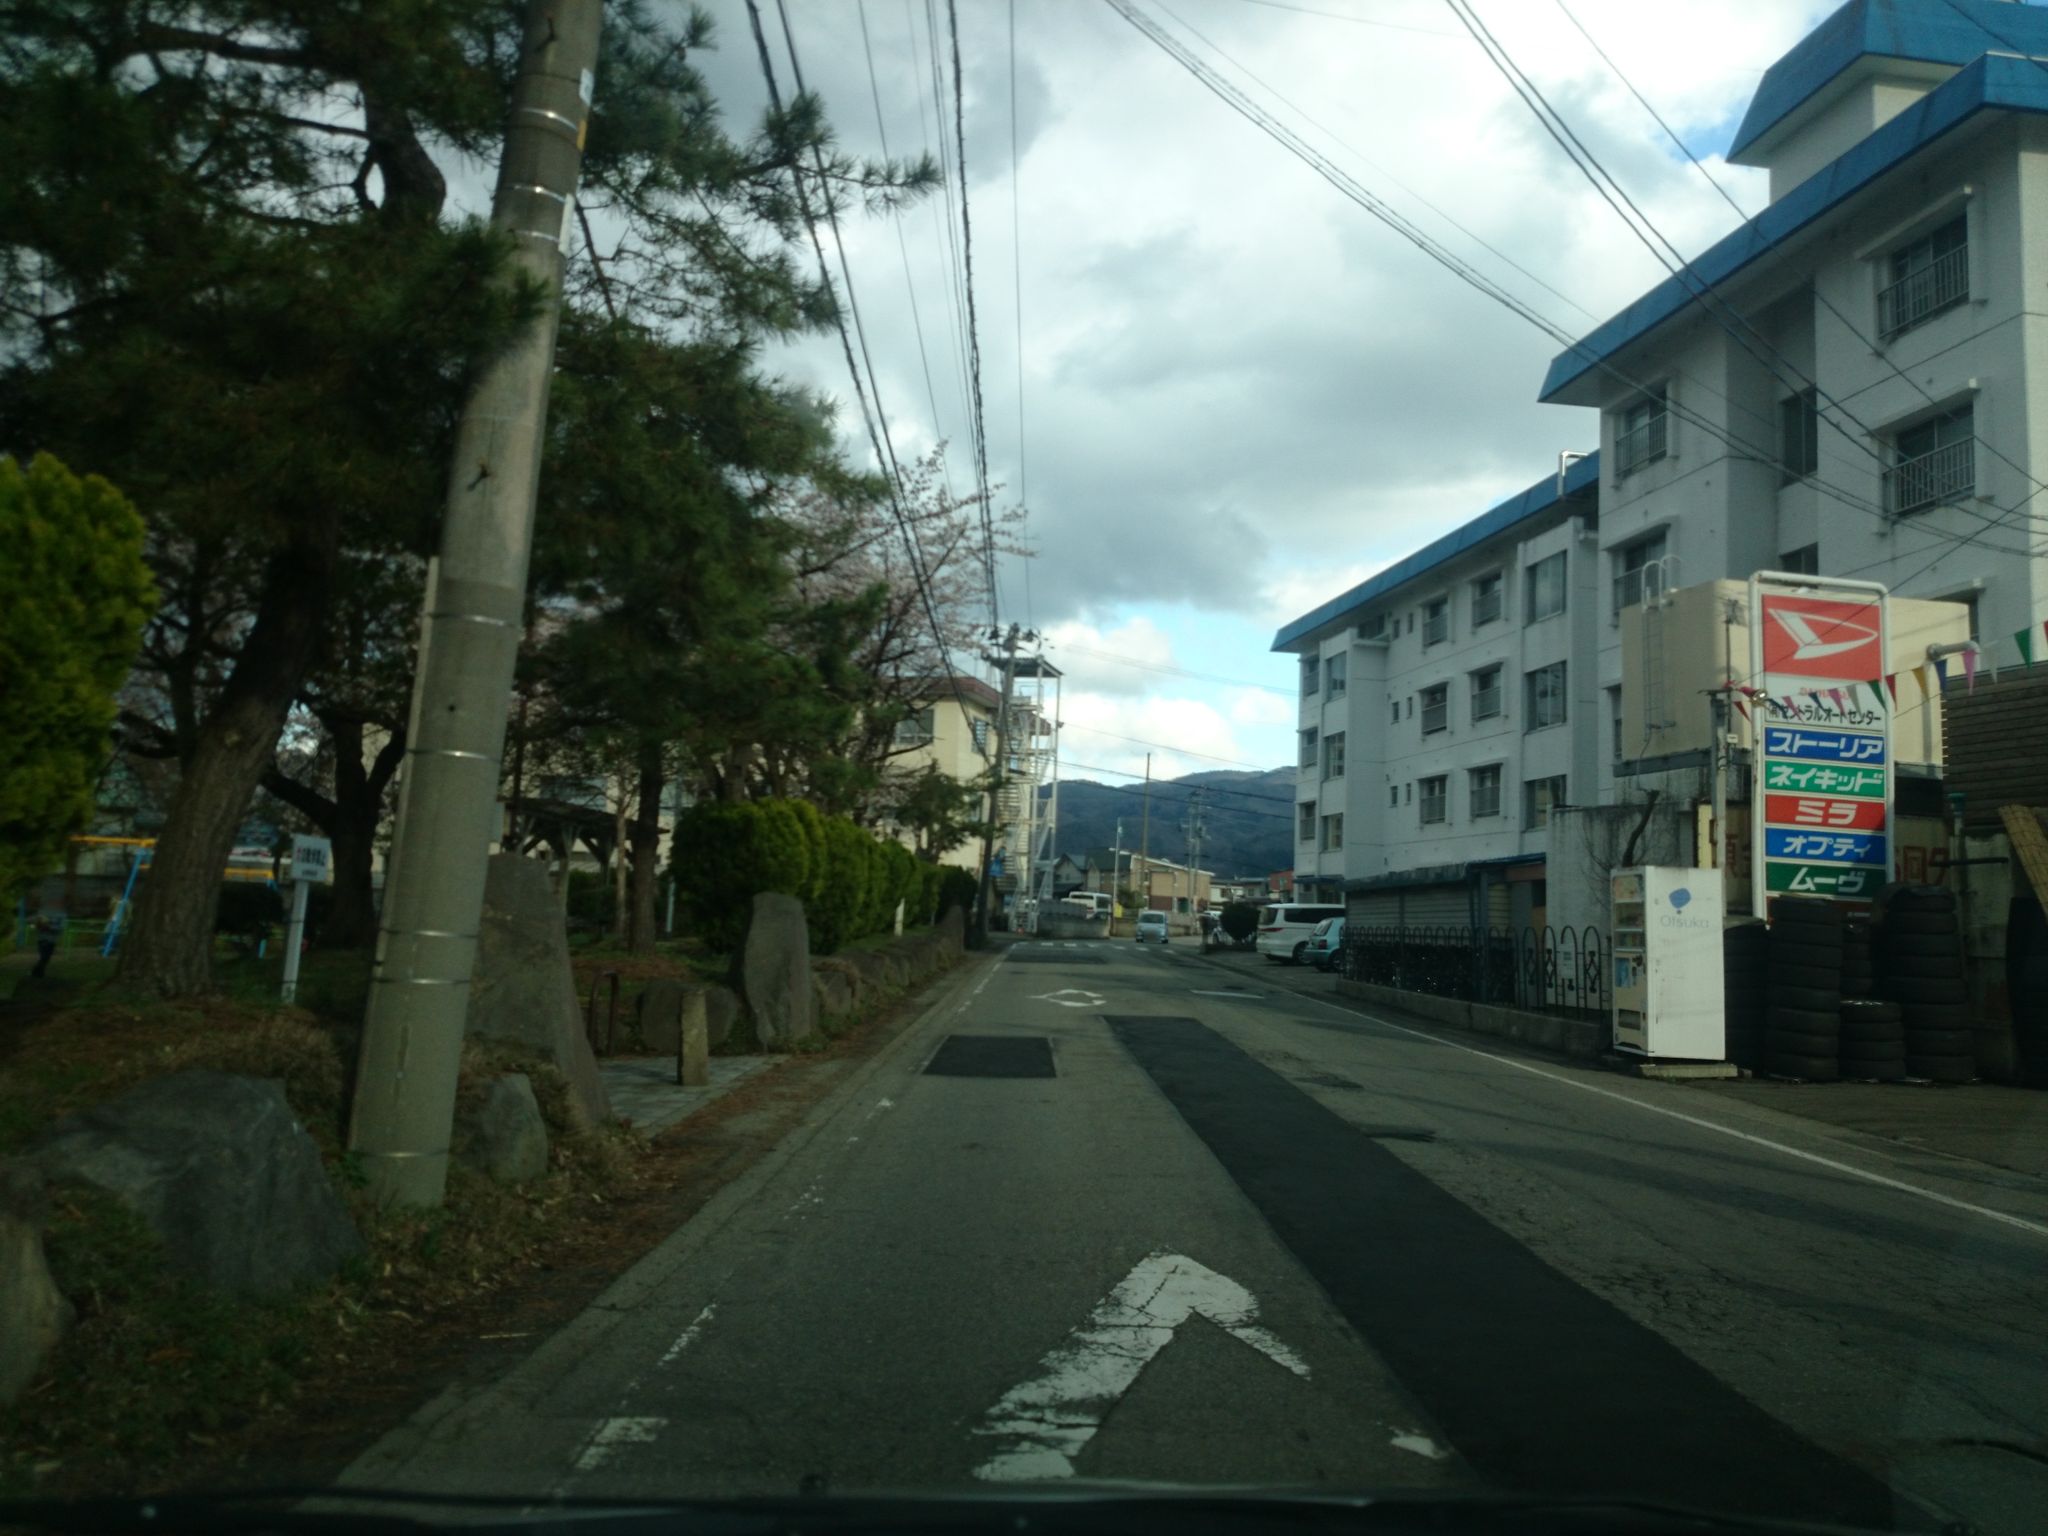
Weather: cloudy
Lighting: day
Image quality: good
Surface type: driving surface
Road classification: unclassified
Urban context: urban centre
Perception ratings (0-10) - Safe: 5.58, Lively: 6.5, Beautiful: 6.49, Boring: 3.41, Depressing: 4.73, Wealthy: 1.63